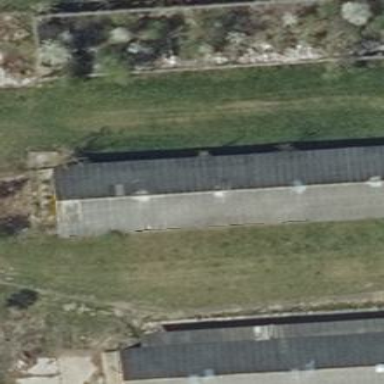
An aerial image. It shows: Farm auxiliary building.